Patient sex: M
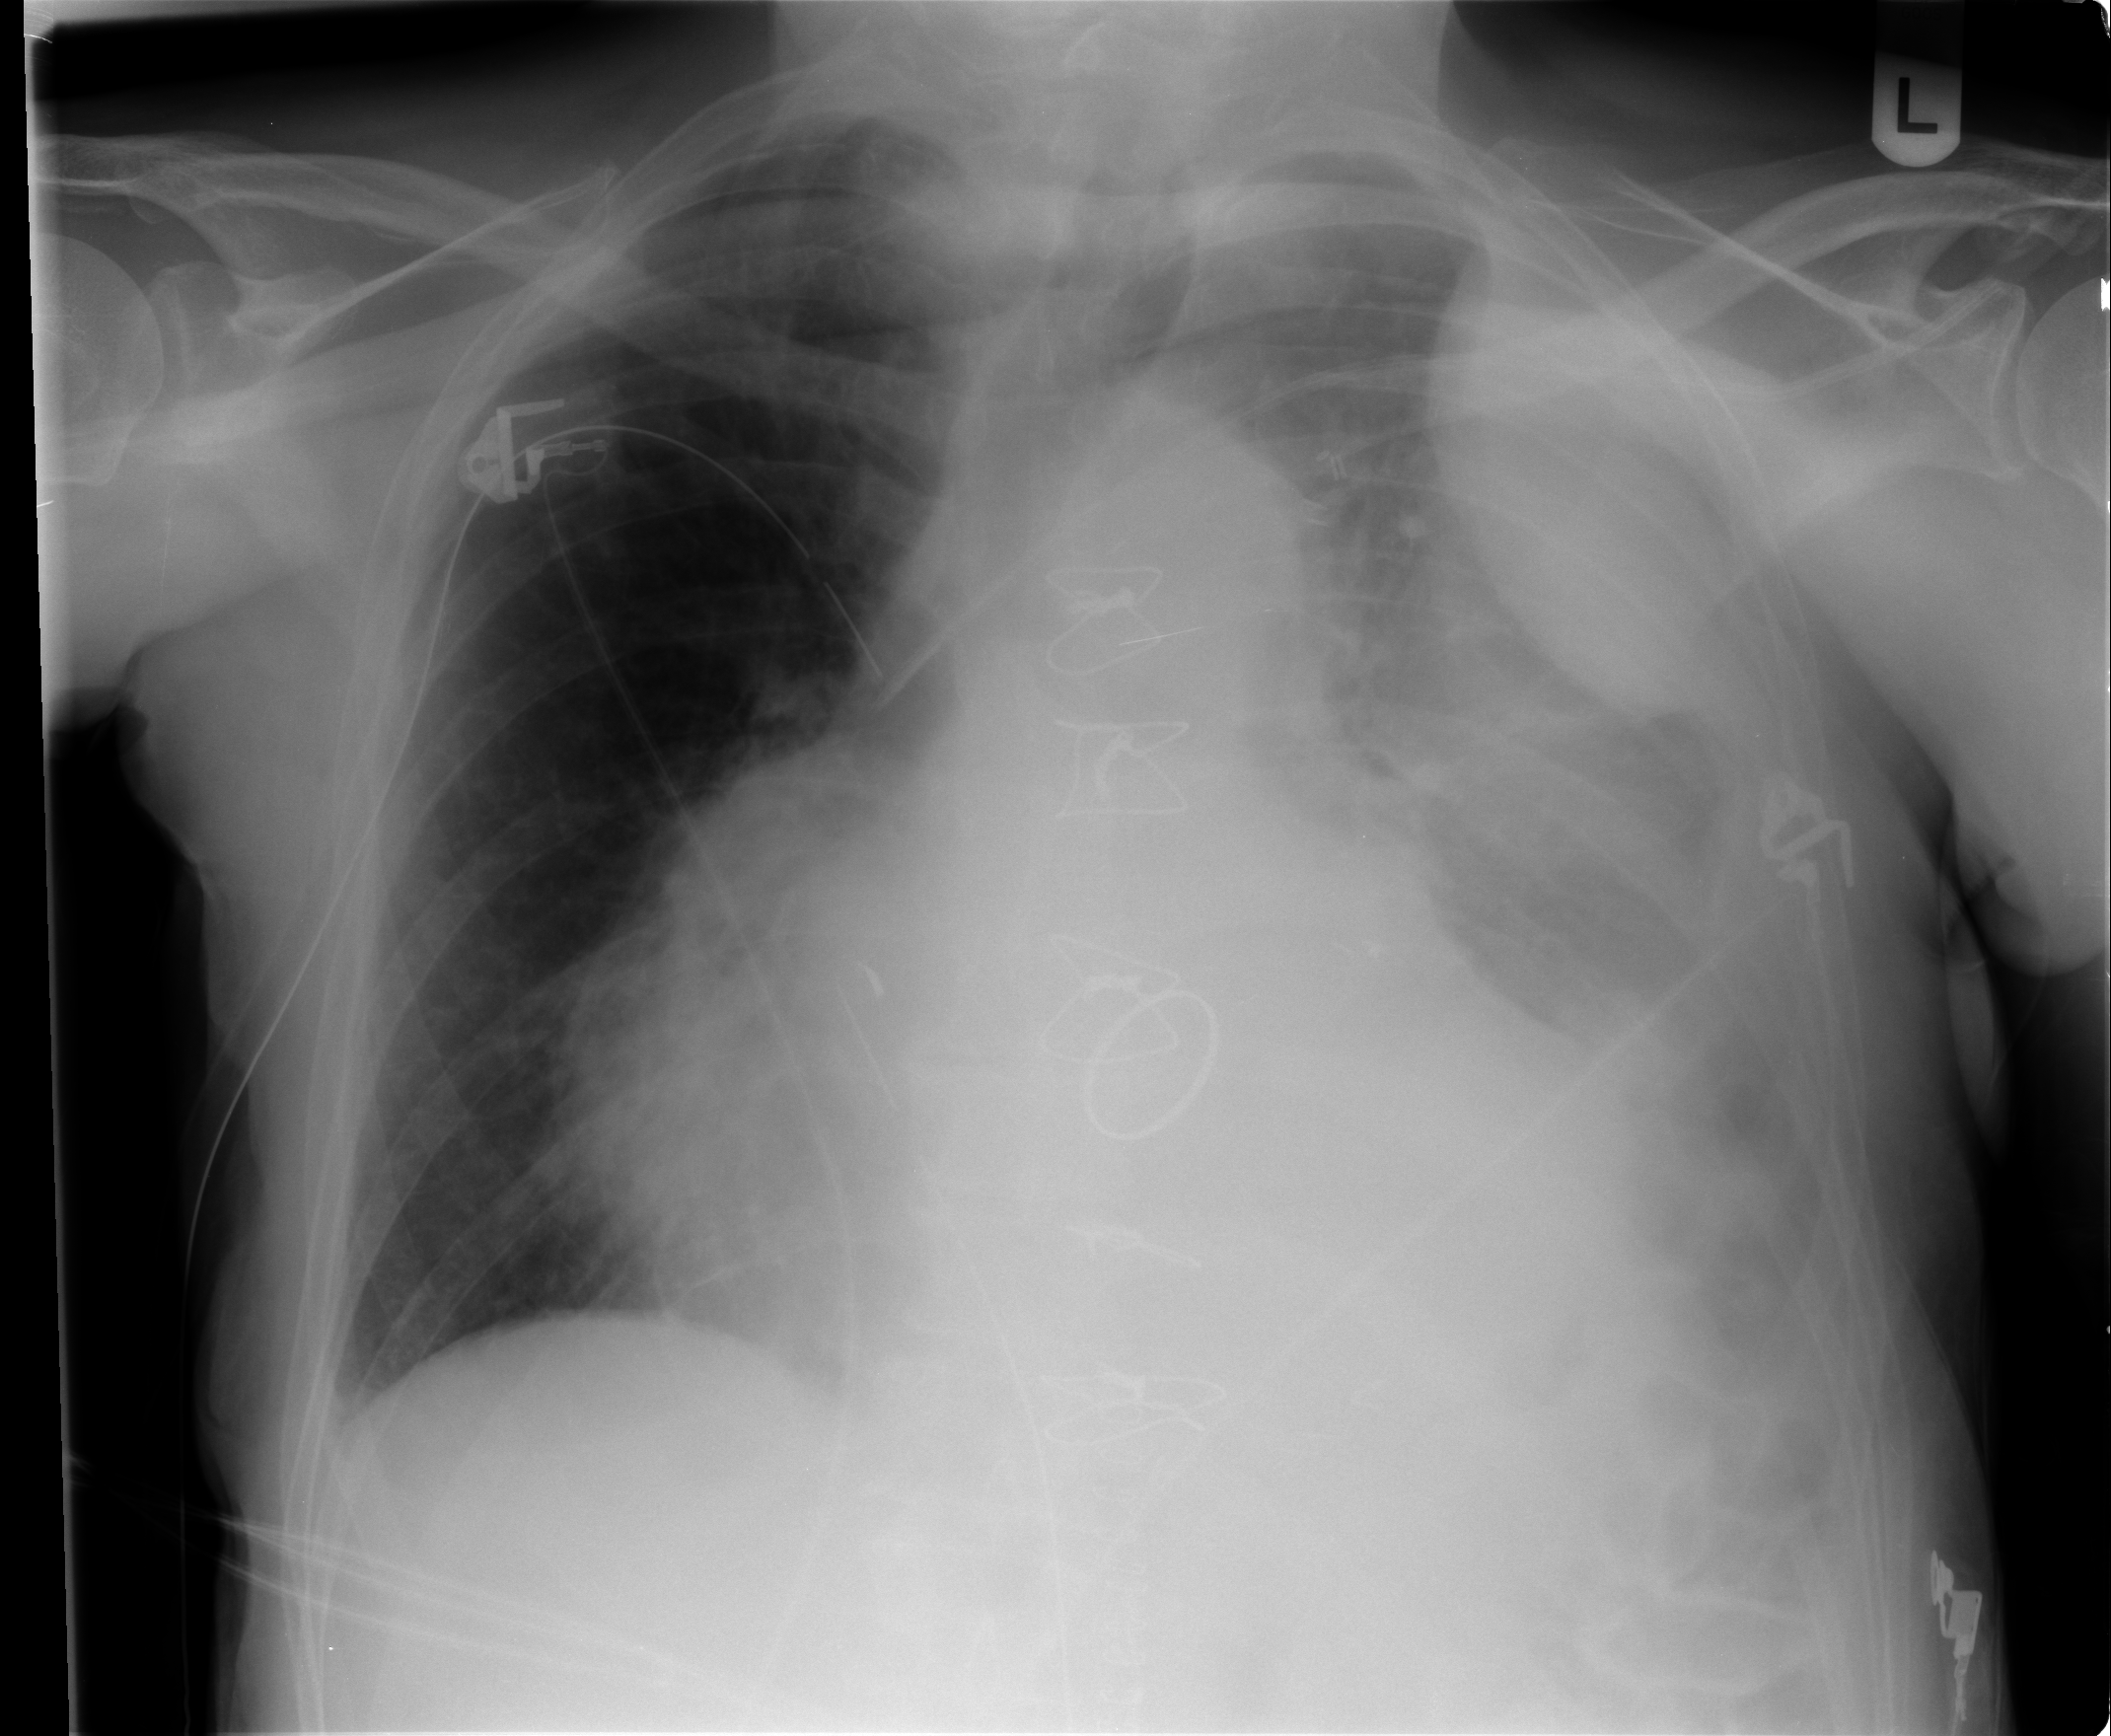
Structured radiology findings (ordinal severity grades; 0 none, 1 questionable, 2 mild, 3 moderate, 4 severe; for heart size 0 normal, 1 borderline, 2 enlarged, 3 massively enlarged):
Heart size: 3
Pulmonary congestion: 1
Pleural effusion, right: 0
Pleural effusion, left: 2
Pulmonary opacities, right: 0
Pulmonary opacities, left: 0
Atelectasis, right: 0
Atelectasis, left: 2